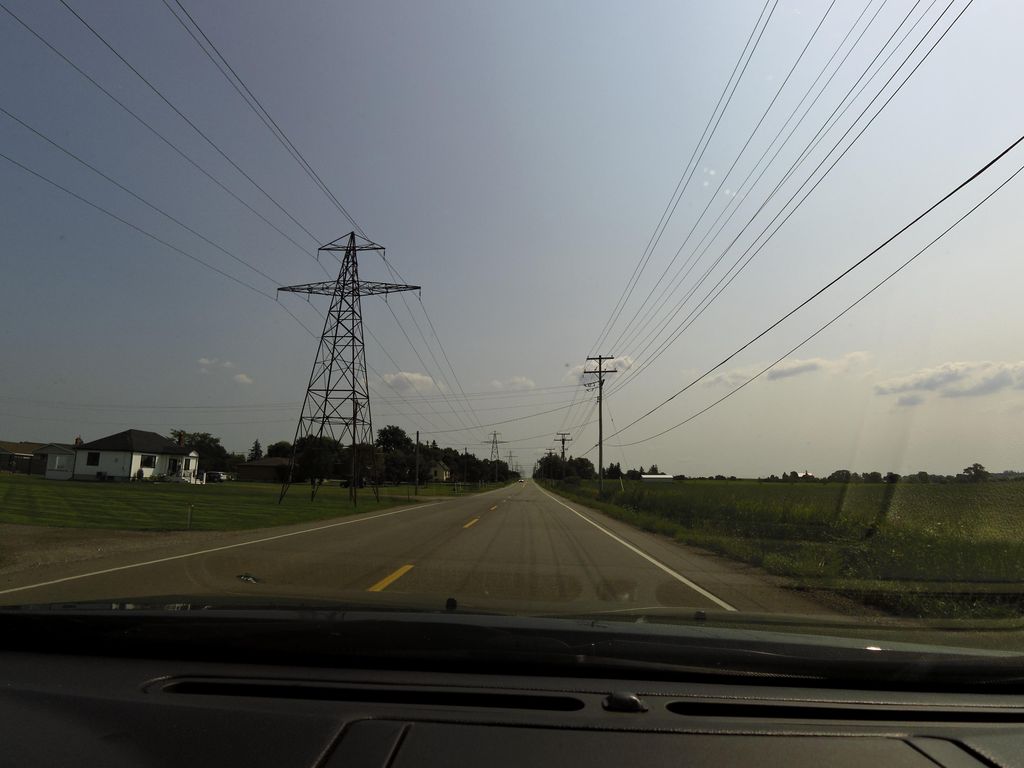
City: hamilton